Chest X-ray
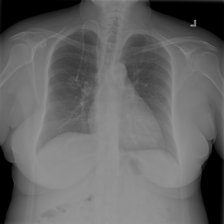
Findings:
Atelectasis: negative
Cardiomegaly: negative
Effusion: negative
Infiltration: negative
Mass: negative
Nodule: negative
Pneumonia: negative
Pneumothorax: negative
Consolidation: negative
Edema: negative
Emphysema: negative
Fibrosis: negative
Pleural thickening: negative
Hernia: negative